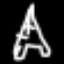
Label: The Eiffel Tower